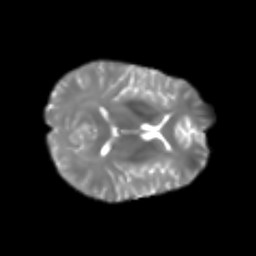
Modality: T2w
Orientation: axial
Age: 29
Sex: male
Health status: healthy